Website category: jobs
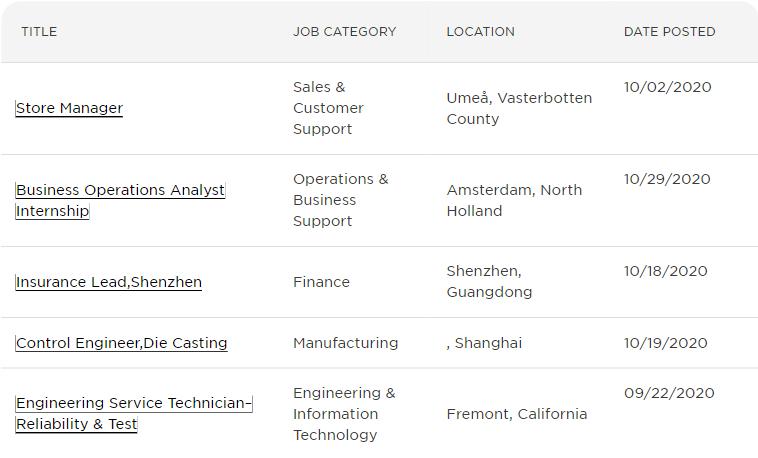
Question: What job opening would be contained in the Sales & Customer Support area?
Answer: Store Manager

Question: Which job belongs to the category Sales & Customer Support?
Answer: Store Manager

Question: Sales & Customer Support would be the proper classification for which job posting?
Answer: Store Manager

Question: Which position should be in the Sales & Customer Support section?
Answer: Store Manager

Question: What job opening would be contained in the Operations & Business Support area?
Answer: Business Operations Analyst Internship

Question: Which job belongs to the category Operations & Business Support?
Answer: Business Operations Analyst Internship

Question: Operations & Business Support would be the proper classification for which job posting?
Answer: Business Operations Analyst Internship

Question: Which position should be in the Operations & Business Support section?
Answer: Business Operations Analyst Internship

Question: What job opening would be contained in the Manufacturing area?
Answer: Control Engineer,Die Casting

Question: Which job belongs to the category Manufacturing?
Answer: Control Engineer,Die Casting

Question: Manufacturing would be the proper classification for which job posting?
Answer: Control Engineer,Die Casting

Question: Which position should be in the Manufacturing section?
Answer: Control Engineer,Die Casting

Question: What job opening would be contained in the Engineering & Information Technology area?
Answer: Engineering Service Technician Reliability & Test

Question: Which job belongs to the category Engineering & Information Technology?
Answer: Engineering Service Technician Reliability & Test

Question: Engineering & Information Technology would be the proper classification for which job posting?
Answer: Engineering Service Technician Reliability & Test

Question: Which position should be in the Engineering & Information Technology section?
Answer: Engineering Service Technician Reliability & Test

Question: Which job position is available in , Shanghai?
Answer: Control Engineer,Die Casting

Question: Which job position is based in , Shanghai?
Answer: Control Engineer,Die Casting

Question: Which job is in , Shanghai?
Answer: Control Engineer,Die Casting

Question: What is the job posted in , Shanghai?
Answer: Control Engineer,Die Casting

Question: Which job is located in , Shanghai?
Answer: Control Engineer,Die Casting

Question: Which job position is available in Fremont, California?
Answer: Engineering Service Technician Reliability & Test

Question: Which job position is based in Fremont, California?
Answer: Engineering Service Technician Reliability & Test

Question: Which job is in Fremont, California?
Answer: Engineering Service Technician Reliability & Test

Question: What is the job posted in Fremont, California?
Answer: Engineering Service Technician Reliability & Test

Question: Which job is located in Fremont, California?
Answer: Engineering Service Technician Reliability & Test

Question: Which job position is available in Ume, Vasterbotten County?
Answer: Store Manager

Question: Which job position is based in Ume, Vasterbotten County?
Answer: Store Manager

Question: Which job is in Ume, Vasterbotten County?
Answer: Store Manager

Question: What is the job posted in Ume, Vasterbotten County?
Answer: Store Manager

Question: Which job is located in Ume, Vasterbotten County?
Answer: Store Manager

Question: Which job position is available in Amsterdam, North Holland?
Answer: Business Operations Analyst Internship

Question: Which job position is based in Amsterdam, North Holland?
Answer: Business Operations Analyst Internship

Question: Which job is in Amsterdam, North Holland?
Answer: Business Operations Analyst Internship

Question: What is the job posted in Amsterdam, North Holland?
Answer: Business Operations Analyst Internship

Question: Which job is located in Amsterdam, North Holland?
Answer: Business Operations Analyst Internship

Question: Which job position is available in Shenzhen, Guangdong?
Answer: Insurance Lead,Shenzhen

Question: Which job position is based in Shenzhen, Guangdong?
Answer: Insurance Lead,Shenzhen

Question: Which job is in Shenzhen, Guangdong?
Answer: Insurance Lead,Shenzhen

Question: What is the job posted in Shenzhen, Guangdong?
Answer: Insurance Lead,Shenzhen

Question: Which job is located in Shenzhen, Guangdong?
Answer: Insurance Lead,Shenzhen